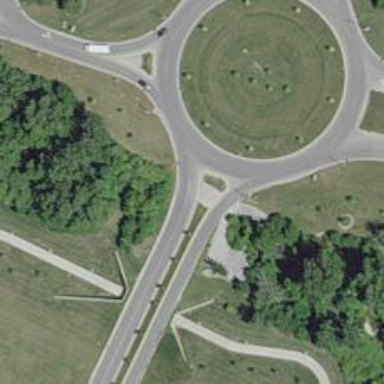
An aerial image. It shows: Residential road with asphalt surface leading to roundabout.